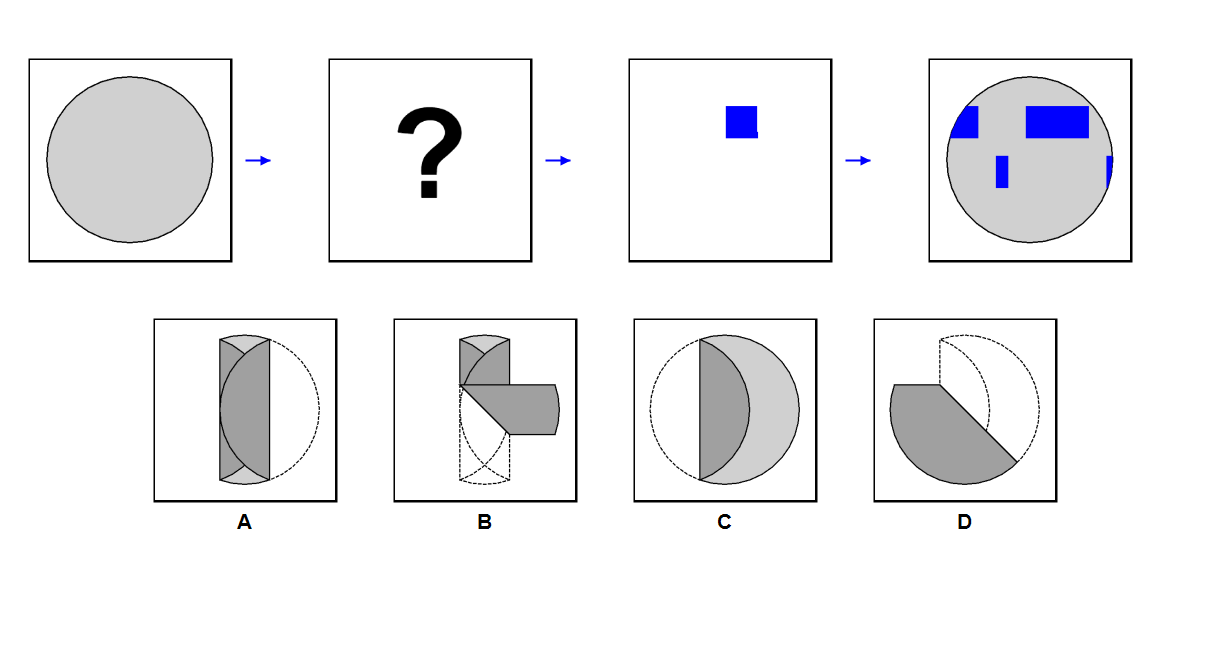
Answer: D